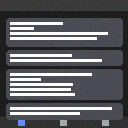
Screen state: on